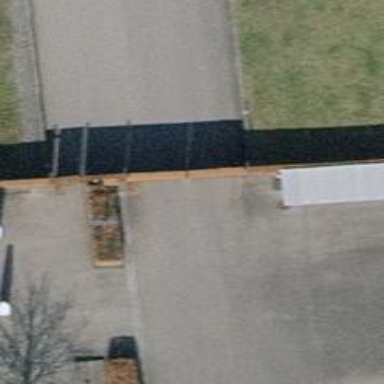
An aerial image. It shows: Gate.